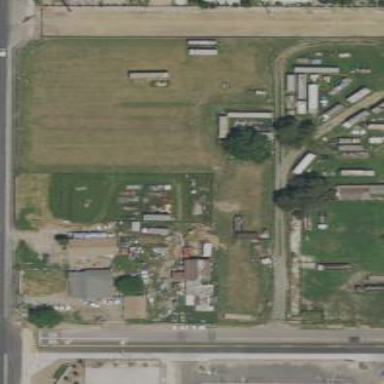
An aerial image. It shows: Farmyard area.